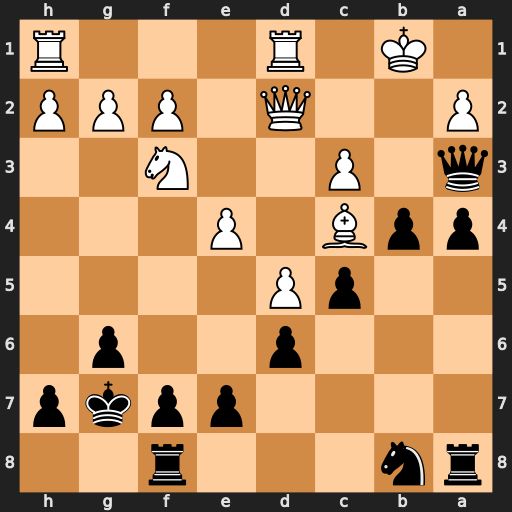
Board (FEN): rn3r2/4ppkp/3p2p1/2pP4/ppB1P3/q1P2N2/P2Q1PPP/1K1R3R
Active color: b
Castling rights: -
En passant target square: -
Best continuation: bxc3 Qc2 Qb4+ Ka1 Qxc4